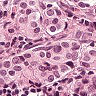
Metastatic tissue present: yes